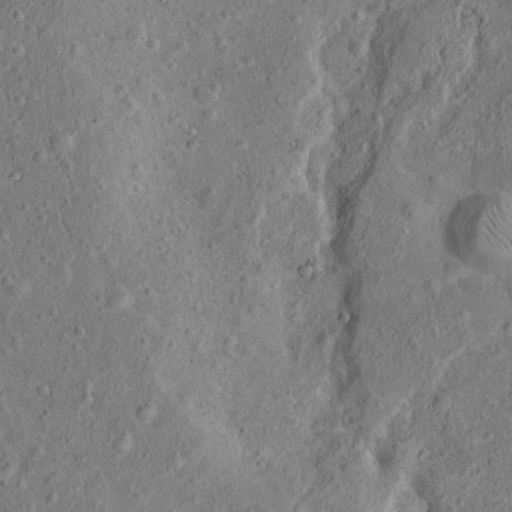
Classes present: Background, Cone